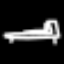
Label: bed